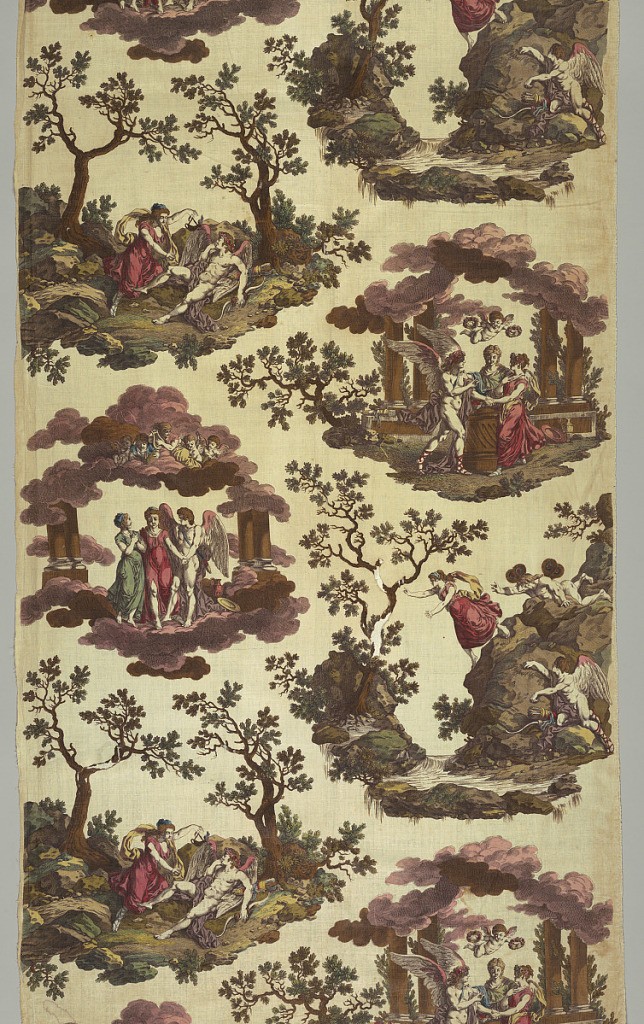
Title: Cupid and Psyche
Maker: Gorgerat Frères et Cie., Nantes, France, 1783–1815
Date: ca. 1790
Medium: cotton Technique: printed by engraved copper plate on plain weave; Mordant for purple-black printed by engraved plate with mordants for reds, purple and browns plus blue and yellow dyes applied by brush.
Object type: Textile
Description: Straight repeat of isolated scenes illustrating Cupid and Psyche the apotheosis of Psyche, Psyche discovering the identity of Cupid. Psyche carried by two Zephyrus to a valley, the marriage of Cupid and Psyche blessed by Venus.